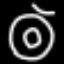
Label: donut